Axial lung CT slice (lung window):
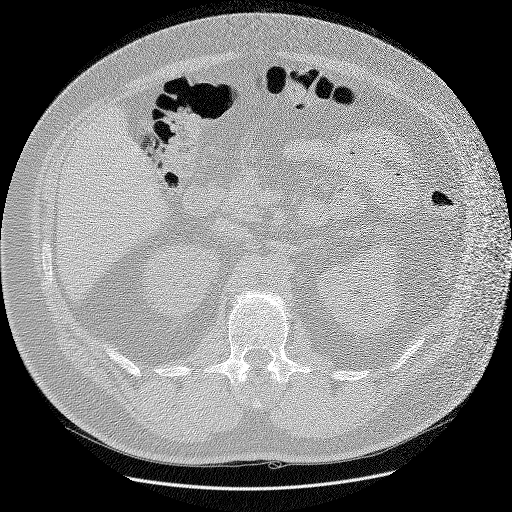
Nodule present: no